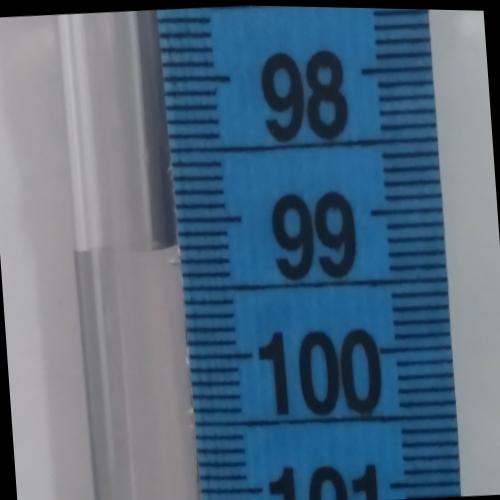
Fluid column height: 99.2 cm